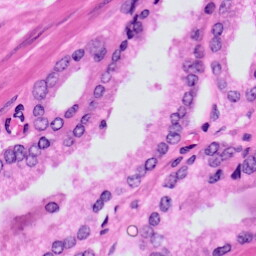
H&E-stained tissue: Prostate